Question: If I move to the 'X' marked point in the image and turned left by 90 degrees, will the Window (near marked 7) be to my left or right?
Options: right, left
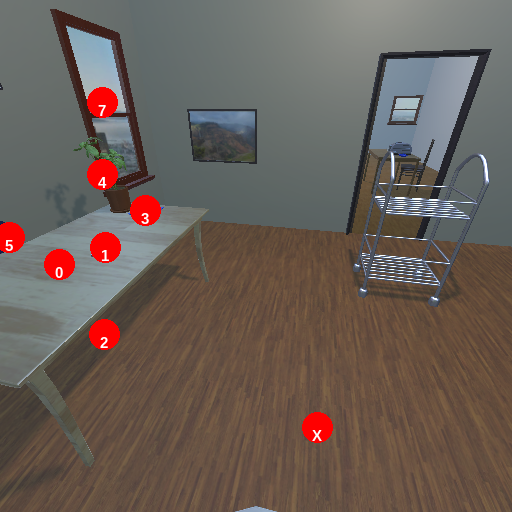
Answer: right